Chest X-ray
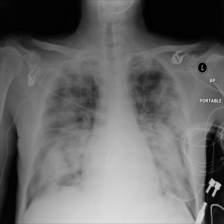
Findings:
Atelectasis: negative
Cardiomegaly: negative
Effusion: negative
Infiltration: positive
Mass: negative
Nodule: negative
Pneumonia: negative
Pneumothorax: negative
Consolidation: negative
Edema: negative
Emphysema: negative
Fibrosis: negative
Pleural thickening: negative
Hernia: negative